高一 · 计数
某工厂利用随机数表对生产的 700 个零件进行抽样测试, 先将 700 个零件进行编号, 001, 002, ..., 699, 700, 从中抽取 70 个样本, 下图提供随机数表的第 4 行到第 6 行, 若从表中第 5 行第 6 列开始向右读取数据, 则得到的第 8 个样本编号是 ( )

$\begin{array}{llllllllllll}8442125331 & 3457860736 & 2530073286 & 2345788907 & 2368960804\end{array}$ $\begin{array}{lllllllll}3256780843 & 6789535577 & 3489948375 & 2253557832 & 4577892345\end{array}$

$$
\begin{array}{llll}
\text {
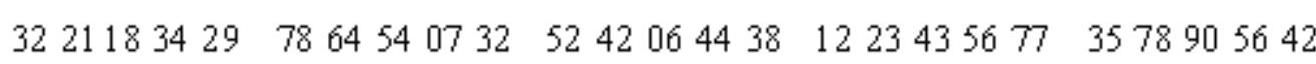
A. } 623 & \text { B. } 368 & \text { C. } 253 & \text { D. } 072
\end{array}
$$
答案: B
解析: 从表中第 5 行第 6 列开始向右读取数据, 依次得到 $253,313,457,860$ (舍), 736 (舍), 253 (舍), $007,328,623,457$ (舍), 889 (舍), 072,368 ,

由此可得出第 8 个样本编号是 368 , 故选 B.